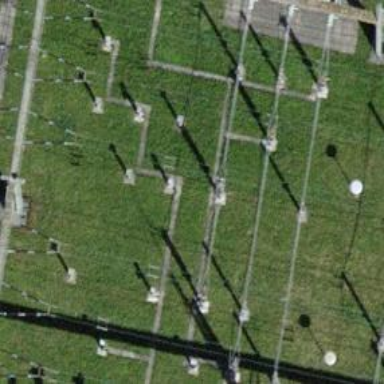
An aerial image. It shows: Power line with three cables configured as busbar.